Interaction volume radius: 10 \u00c5
Interaction volume height: 25 \u00c5
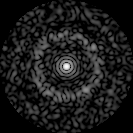
Disorder parameter: 0.8325